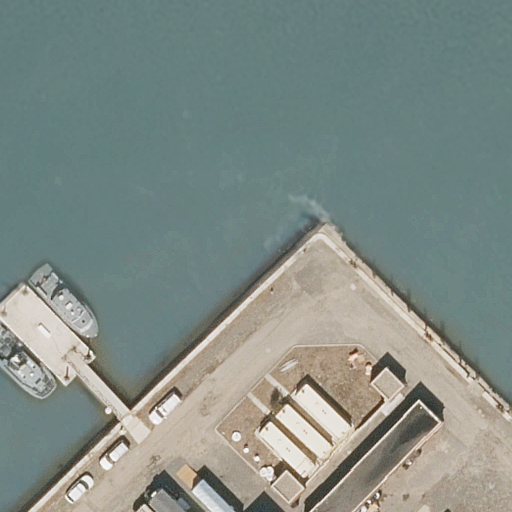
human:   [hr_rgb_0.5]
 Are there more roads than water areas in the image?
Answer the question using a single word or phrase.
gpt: no

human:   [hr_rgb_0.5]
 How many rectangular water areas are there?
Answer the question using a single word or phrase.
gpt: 1

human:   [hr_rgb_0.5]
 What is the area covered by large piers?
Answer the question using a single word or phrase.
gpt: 0m2

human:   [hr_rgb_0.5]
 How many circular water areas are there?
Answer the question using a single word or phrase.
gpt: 0

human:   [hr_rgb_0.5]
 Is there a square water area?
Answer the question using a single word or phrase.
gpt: no

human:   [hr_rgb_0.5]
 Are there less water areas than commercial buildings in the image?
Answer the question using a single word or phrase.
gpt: no

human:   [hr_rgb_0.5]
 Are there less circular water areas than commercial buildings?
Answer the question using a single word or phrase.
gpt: no

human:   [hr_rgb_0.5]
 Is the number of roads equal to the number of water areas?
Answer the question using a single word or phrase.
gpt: yes

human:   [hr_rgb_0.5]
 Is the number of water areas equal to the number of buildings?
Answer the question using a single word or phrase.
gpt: no

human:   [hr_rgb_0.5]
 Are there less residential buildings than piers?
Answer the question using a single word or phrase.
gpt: no

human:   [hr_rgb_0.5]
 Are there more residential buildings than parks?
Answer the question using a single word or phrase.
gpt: yes

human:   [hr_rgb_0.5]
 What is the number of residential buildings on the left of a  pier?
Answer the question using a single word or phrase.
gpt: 0

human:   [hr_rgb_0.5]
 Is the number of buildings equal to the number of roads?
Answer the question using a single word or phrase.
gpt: no

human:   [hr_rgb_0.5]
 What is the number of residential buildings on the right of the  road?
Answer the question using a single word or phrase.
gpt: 2

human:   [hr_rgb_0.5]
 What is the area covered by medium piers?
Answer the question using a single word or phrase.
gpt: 0m2

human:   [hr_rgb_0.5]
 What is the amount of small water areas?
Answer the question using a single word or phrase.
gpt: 0

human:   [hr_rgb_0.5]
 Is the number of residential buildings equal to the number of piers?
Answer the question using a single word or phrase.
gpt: no

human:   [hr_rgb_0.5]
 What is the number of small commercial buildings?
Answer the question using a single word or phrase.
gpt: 0

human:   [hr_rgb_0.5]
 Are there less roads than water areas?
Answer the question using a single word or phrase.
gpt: no

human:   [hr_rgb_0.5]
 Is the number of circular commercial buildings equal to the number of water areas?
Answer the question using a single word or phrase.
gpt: no

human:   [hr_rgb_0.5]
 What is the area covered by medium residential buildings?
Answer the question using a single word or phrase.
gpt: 179m2

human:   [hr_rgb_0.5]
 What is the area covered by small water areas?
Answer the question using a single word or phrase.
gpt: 0m2

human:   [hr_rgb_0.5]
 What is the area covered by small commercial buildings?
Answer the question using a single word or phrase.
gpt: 0m2

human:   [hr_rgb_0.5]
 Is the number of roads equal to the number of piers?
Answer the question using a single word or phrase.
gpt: no

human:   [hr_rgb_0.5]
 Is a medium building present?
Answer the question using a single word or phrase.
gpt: yes

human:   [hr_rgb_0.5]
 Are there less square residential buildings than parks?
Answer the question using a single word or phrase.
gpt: yes

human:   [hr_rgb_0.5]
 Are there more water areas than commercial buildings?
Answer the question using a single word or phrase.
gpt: yes

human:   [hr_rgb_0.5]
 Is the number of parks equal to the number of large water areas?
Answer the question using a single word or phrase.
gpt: yes

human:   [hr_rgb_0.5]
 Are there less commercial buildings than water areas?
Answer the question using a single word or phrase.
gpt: yes

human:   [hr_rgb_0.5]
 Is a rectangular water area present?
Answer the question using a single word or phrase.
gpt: yes

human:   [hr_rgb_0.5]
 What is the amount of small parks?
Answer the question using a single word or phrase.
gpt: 0

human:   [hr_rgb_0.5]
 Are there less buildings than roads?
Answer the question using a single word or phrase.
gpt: no

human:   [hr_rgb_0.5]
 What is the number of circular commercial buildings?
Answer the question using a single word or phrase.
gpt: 0

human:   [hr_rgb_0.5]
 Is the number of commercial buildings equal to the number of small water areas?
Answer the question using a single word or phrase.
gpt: yes

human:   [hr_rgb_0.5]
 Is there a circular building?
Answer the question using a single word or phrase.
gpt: no

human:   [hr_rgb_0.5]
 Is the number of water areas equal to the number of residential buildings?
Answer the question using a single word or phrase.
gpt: no